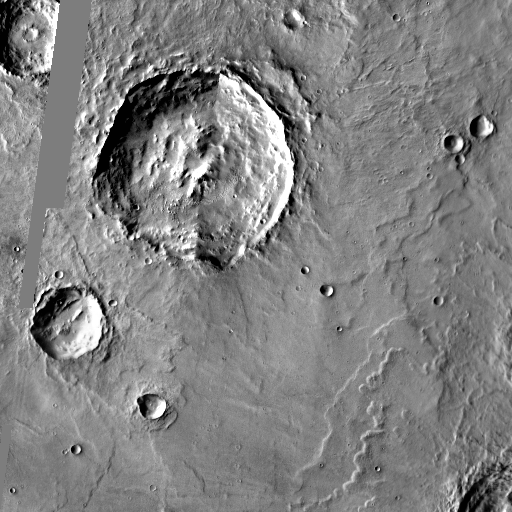
Crater classes present: Background, Other, Layered, Secondary